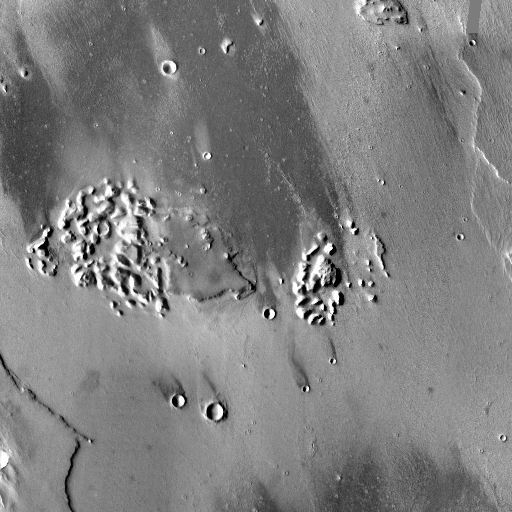
Crater classes present: Background, Other